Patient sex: M
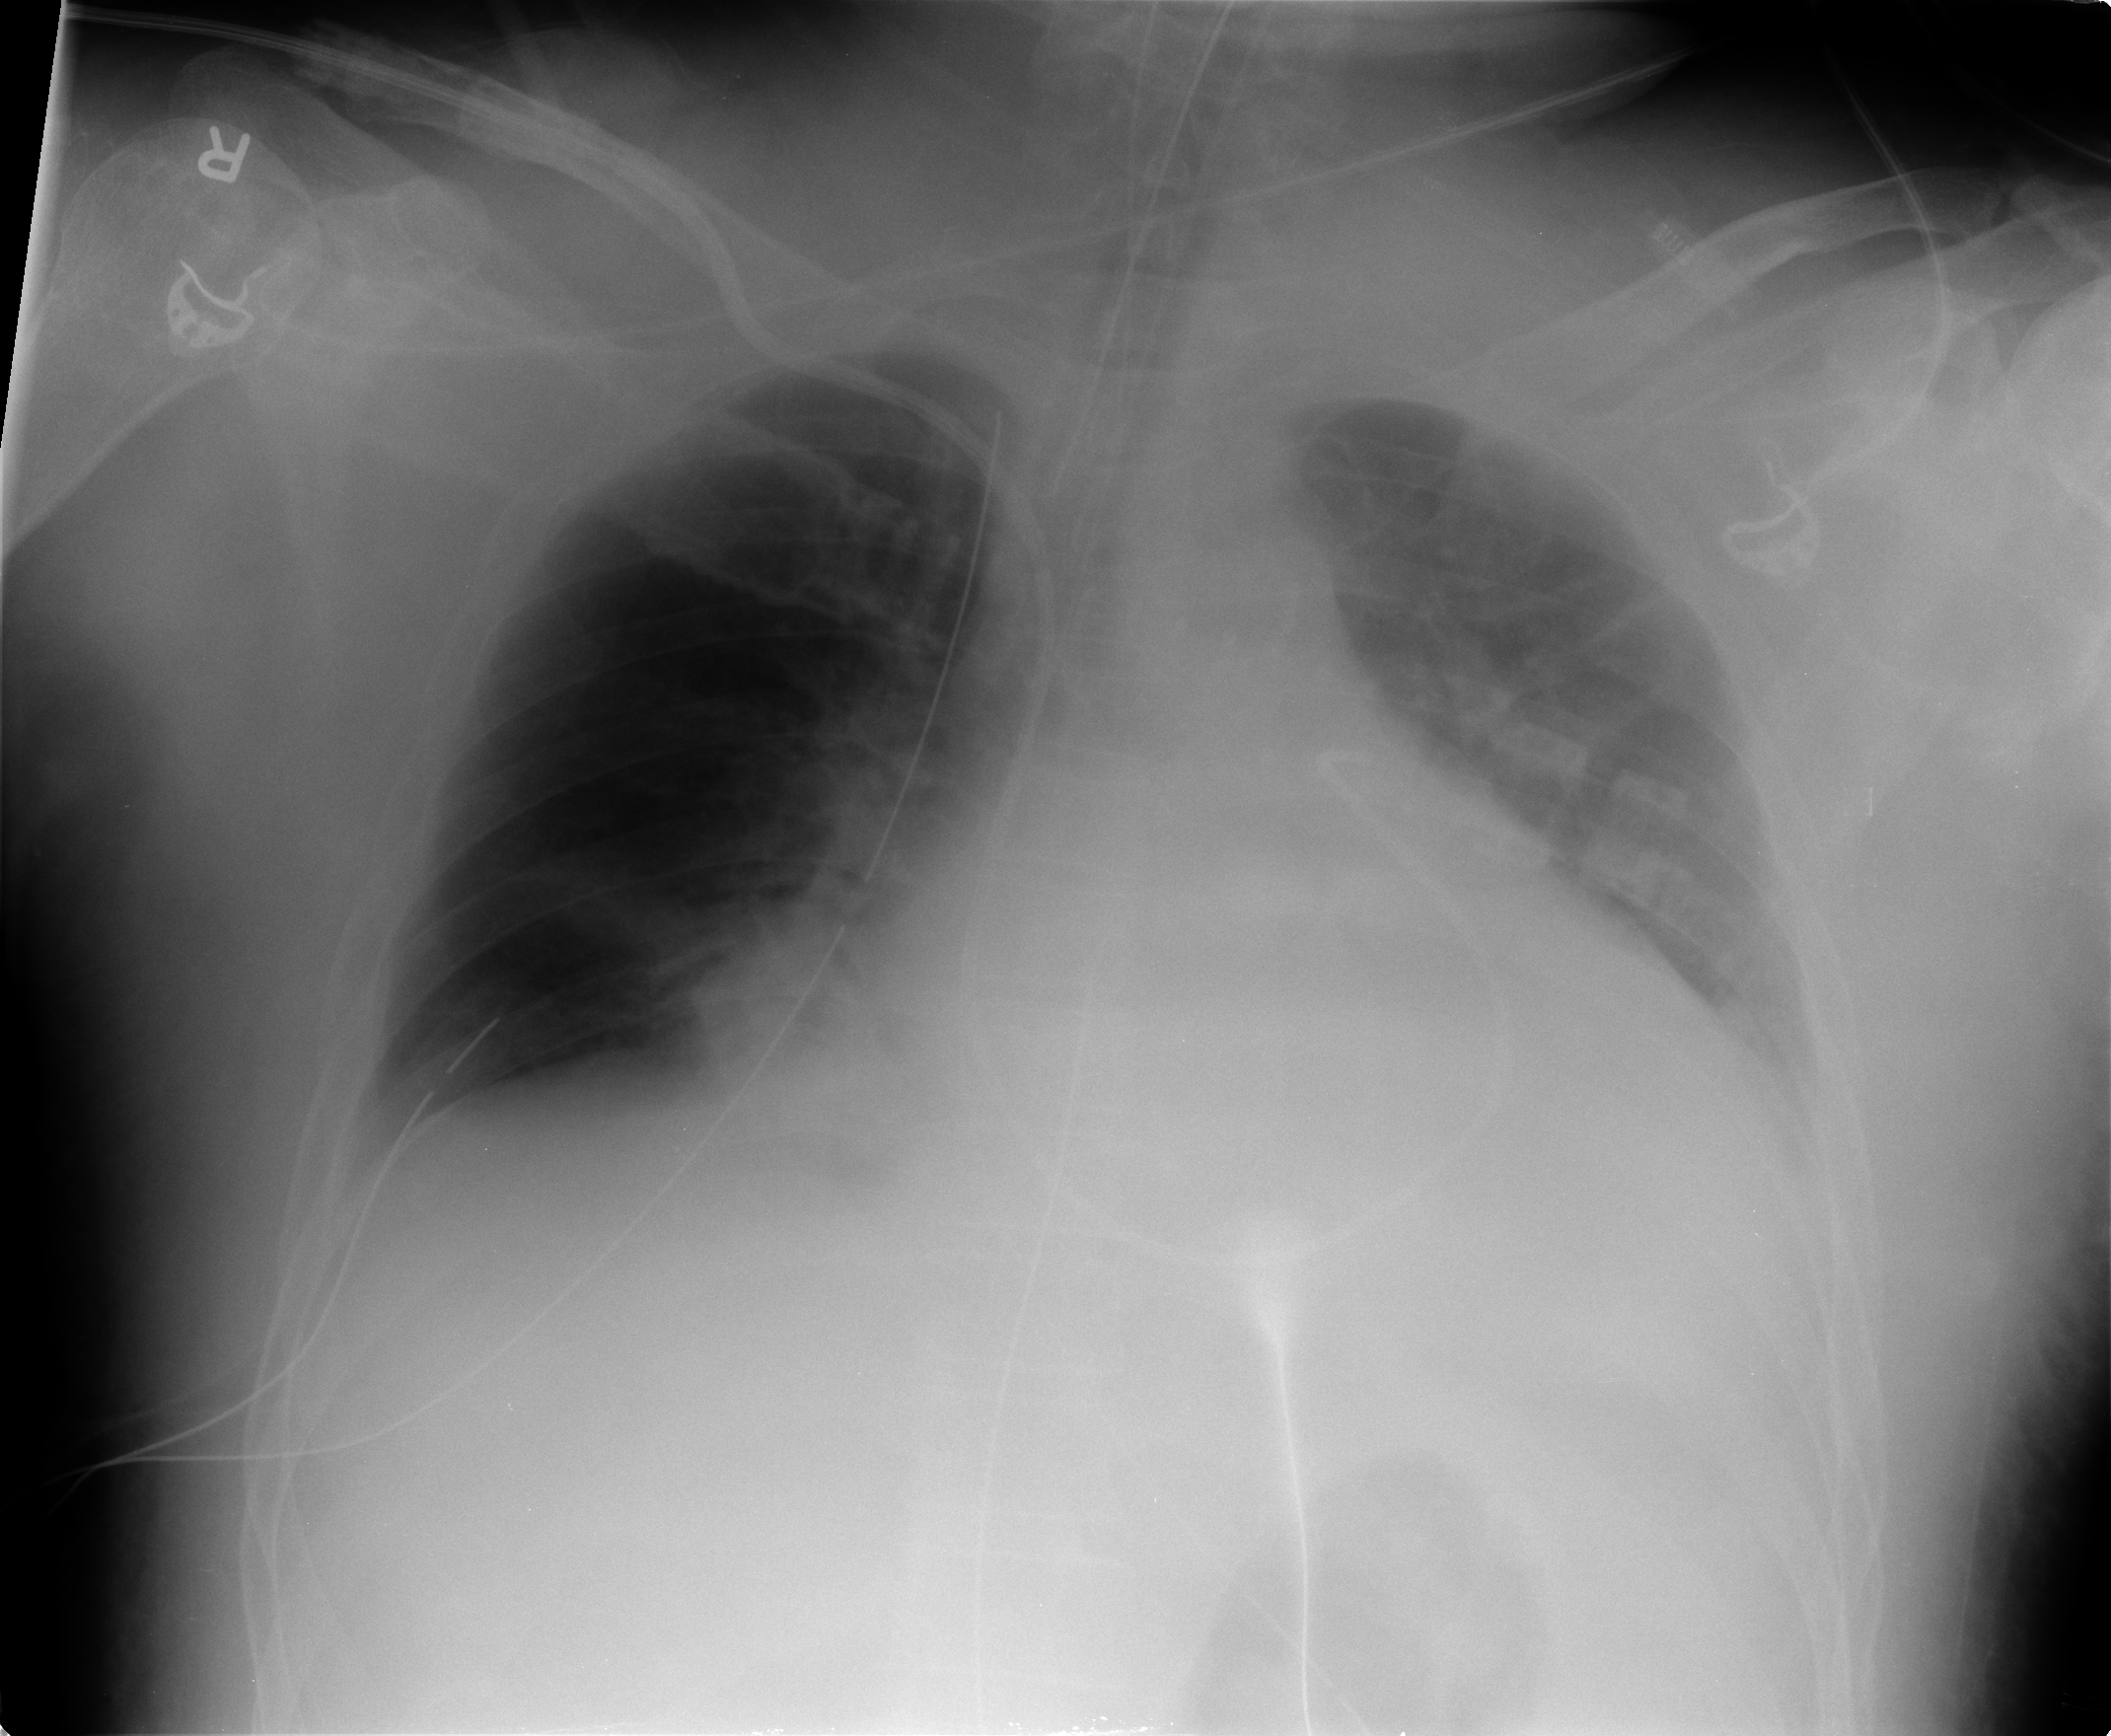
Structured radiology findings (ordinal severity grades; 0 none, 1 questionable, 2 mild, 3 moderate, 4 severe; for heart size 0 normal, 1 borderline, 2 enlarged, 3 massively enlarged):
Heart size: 3
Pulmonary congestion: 2
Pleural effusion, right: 0
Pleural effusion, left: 2
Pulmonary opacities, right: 0
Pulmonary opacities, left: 0
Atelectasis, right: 2
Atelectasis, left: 2